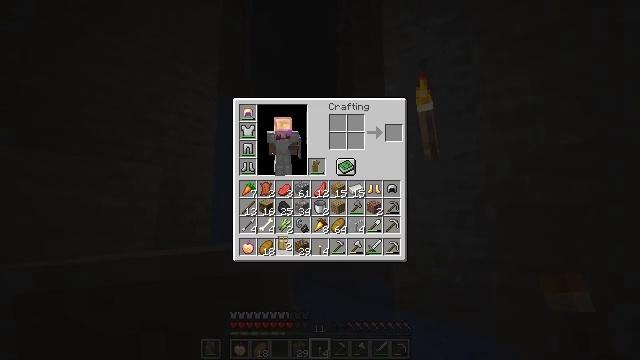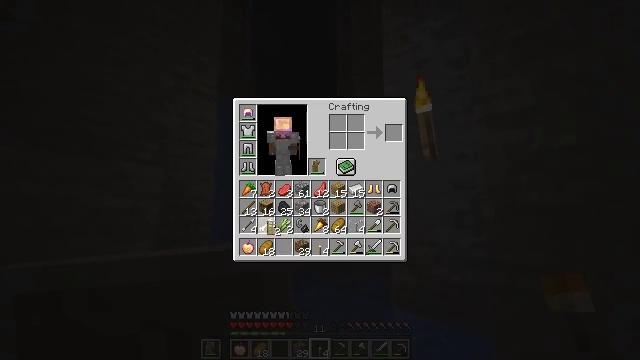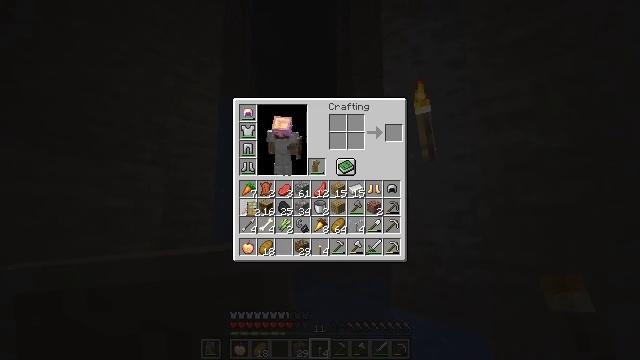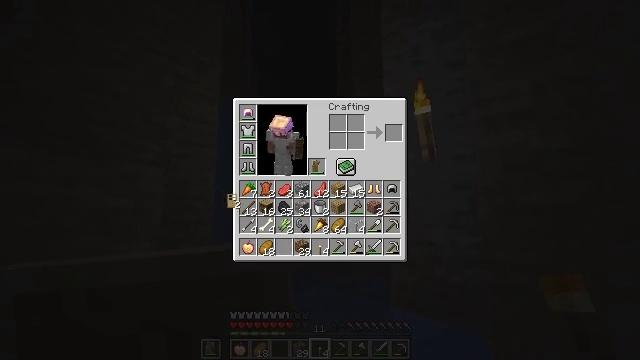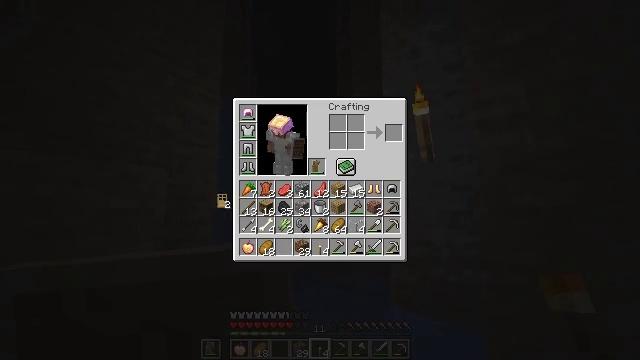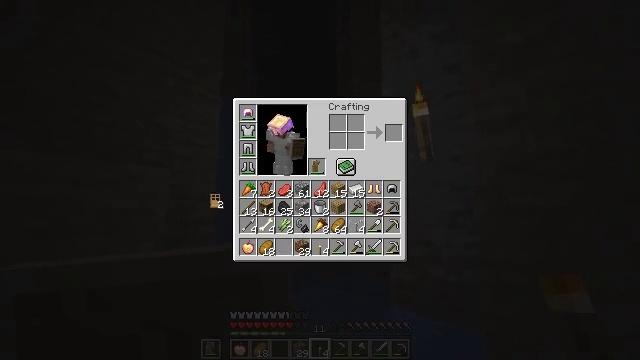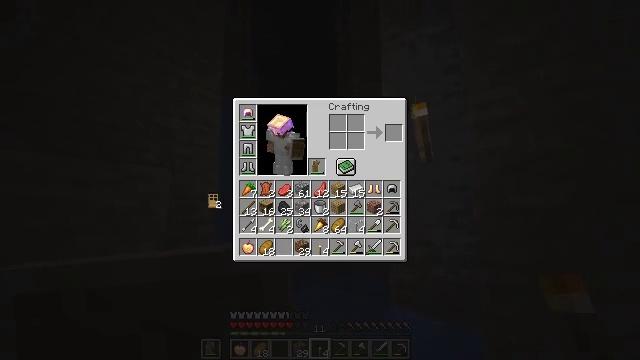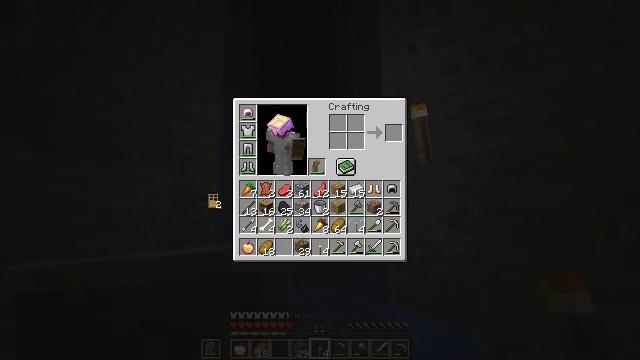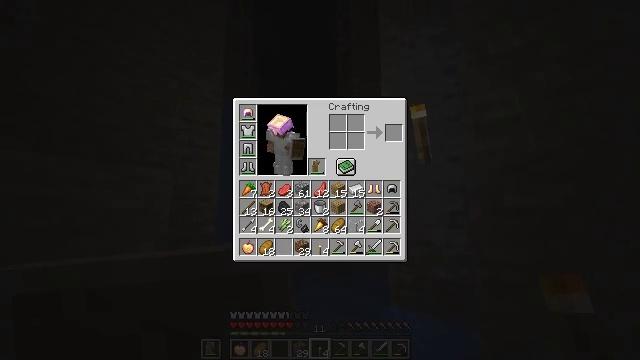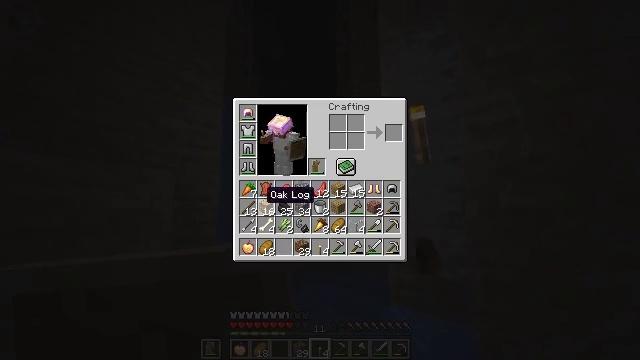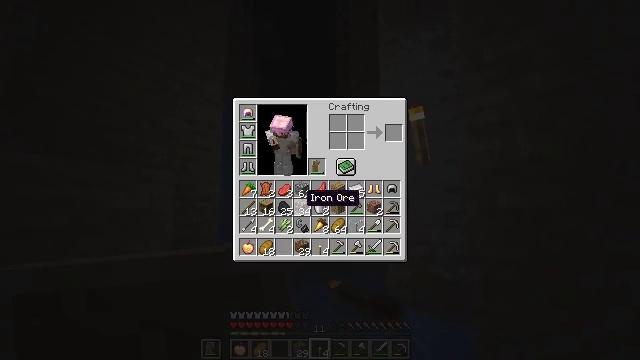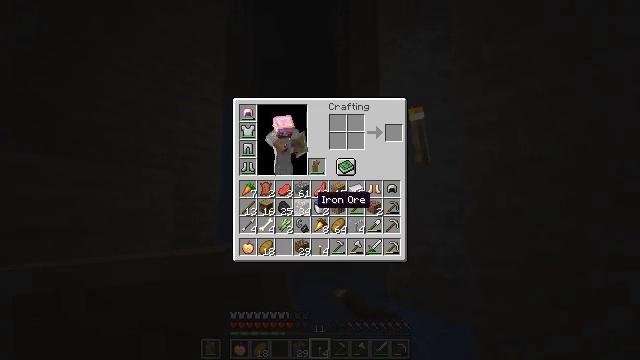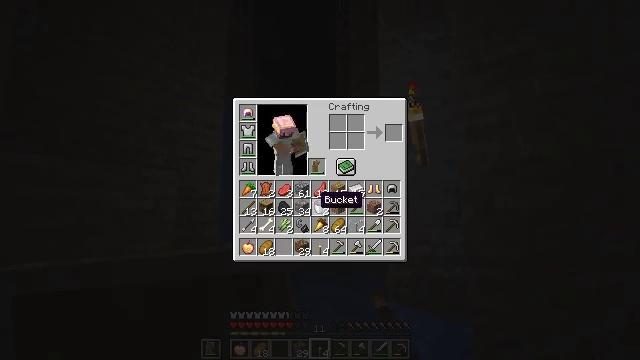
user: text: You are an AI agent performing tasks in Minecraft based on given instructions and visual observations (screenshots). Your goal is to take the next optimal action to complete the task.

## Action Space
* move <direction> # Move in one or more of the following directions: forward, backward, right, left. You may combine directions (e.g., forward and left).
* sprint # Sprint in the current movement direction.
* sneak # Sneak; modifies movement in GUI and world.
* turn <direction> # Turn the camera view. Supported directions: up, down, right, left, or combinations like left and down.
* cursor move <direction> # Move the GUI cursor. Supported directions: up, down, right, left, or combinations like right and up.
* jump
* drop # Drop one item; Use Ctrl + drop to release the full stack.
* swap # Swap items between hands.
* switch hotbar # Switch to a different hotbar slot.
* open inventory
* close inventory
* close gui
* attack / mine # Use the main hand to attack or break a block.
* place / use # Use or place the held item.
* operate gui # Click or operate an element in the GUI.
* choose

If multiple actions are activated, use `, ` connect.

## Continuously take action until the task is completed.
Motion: motion action
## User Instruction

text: Drop an oak door.
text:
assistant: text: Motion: cursor move left and up
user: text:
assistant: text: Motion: cursor move left and up
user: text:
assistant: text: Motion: cursor move left and up
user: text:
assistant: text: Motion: cursor move left
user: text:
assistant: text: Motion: cursor move left
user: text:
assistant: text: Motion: operate gui
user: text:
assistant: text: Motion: operate gui
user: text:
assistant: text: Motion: cursor move right
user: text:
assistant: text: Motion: cursor move right
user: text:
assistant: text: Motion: cursor move right
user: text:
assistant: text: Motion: cursor move right
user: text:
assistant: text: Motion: no_op
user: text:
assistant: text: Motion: no_op